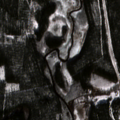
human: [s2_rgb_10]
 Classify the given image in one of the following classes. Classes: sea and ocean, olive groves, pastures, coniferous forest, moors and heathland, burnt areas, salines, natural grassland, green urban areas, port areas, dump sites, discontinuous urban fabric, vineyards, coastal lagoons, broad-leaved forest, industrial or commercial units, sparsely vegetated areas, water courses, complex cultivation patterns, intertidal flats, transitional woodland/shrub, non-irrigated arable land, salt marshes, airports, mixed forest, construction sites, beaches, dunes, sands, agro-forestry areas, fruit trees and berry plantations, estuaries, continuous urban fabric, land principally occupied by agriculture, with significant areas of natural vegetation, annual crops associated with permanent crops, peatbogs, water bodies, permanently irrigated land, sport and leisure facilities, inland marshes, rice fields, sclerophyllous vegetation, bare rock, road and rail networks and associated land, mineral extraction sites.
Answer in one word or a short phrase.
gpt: discontinuous urban fabric, pastures, coniferous forest